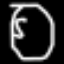
Label: octagon